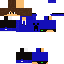
A male human skin with dark skin, wearing brown long hair dressed in a blue hoodie and black pants, featuring a closed mouth.